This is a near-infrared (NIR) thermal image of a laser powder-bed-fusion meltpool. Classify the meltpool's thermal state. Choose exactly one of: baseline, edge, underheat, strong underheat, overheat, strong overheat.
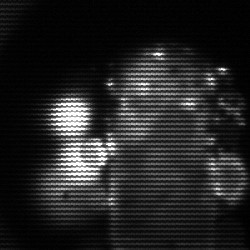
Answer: strong underheat